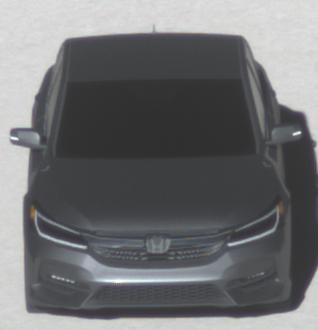
Make: Honda
Model: Accord Hybrid
Detailed model: 9. Generation
Model produced from: 2015
Model produced until: 2019
Doors: 4
Color: gray
Road condition: dry road
Daytime: morning or afternoon
Contrast: high contrast